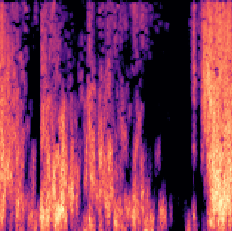
Sound class: Sea waves